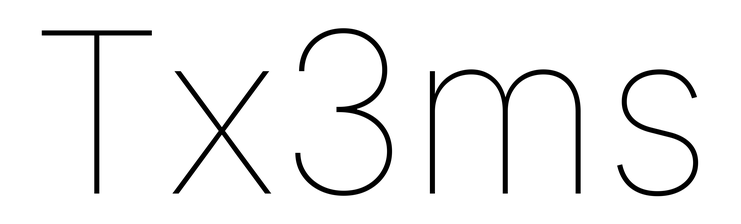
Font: Inter_Thin